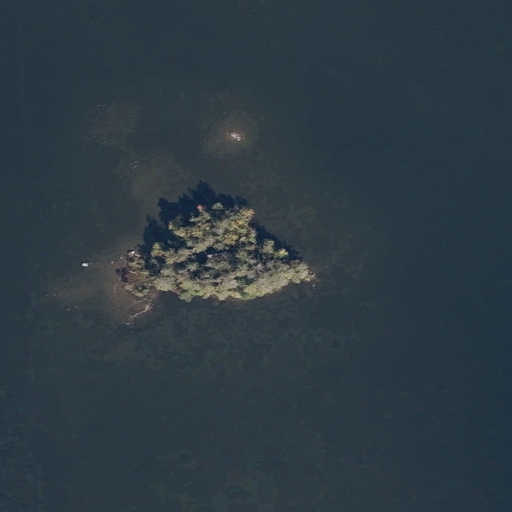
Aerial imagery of island in Maine named Buck Island containing open water, herbaceous wetlands, and grassland